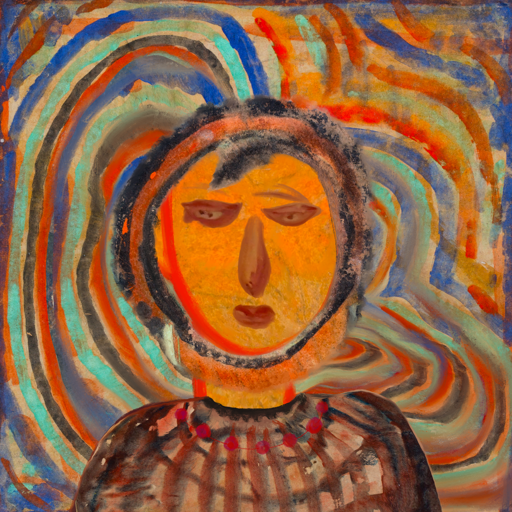
Background: Sisters, Head And Neck Front: Sisters, Face Front: Pious_Lady, Bust: Orphan, Hair Front: Childish, Head Accessory: Blank, Second Necklace: Blank, Necklace: Irani_3, Baby: Blank